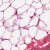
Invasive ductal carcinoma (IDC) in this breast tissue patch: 0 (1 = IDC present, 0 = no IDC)